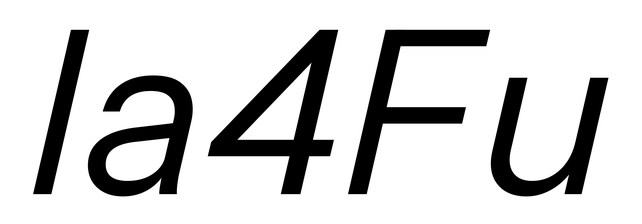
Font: InstrumentSans-Italic_Italic